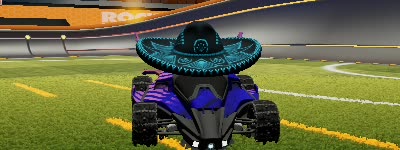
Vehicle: aftershock